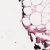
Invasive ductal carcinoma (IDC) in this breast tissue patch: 0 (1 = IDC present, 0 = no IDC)